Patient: sex M, age 78
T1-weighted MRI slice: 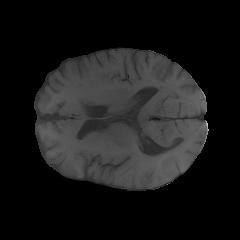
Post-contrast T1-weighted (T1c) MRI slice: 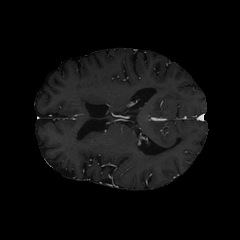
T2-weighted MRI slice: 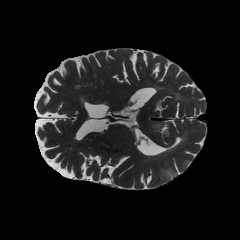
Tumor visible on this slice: yes
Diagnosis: Glioblastoma, IDH-wildtype
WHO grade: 4